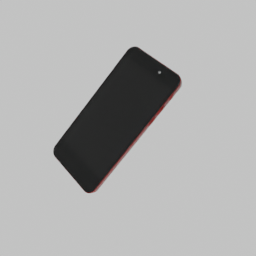
Label: electronics